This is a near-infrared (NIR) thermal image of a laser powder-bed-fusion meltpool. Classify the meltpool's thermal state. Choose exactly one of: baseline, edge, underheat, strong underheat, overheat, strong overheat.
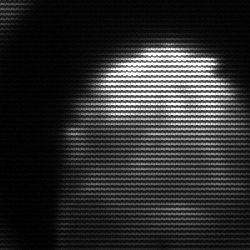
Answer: edge